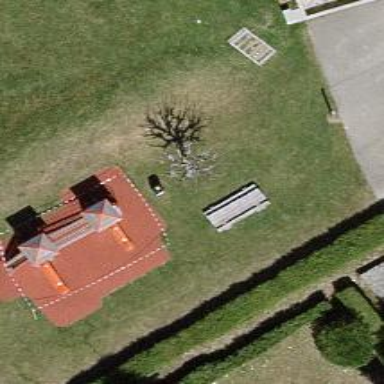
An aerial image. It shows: Picnic table located in leisure land area.